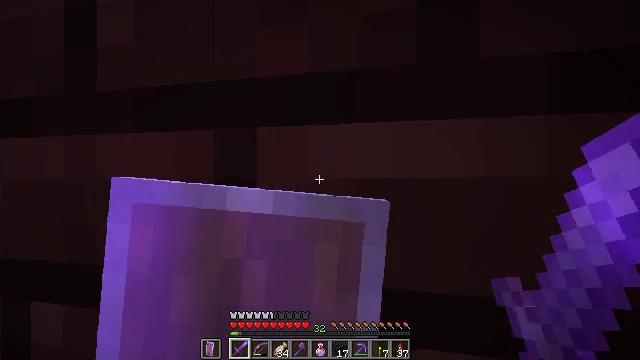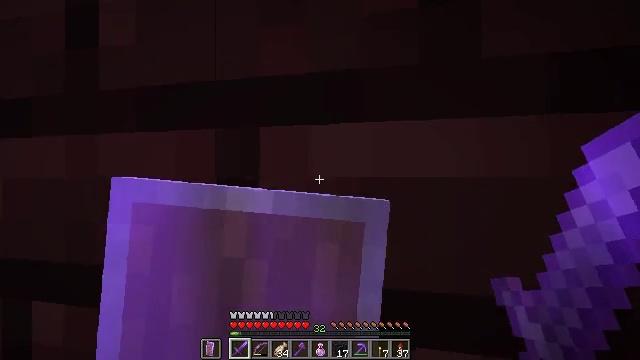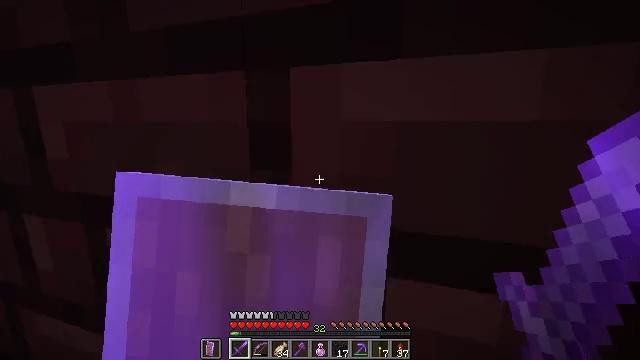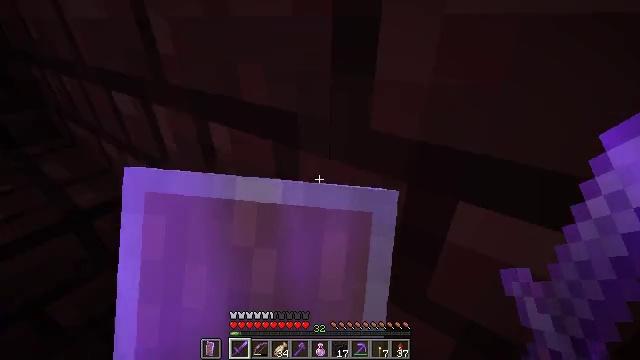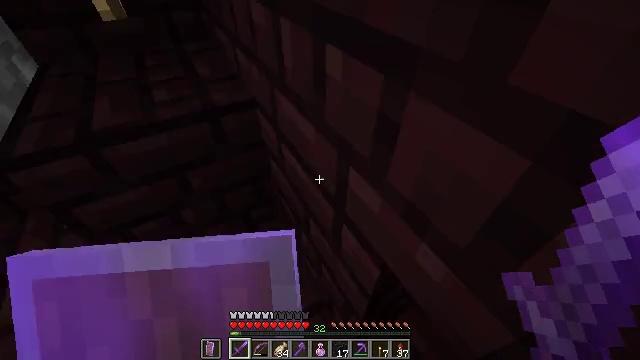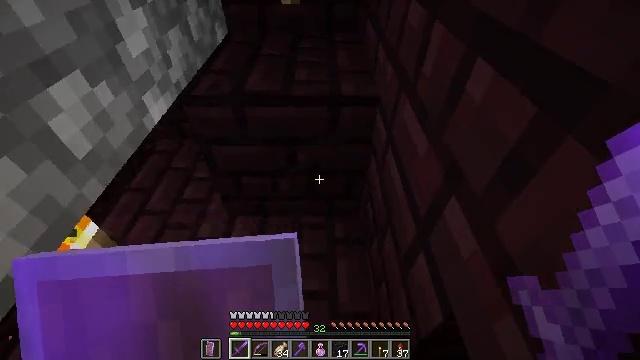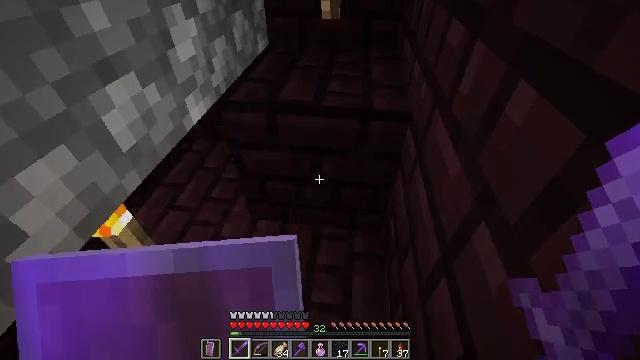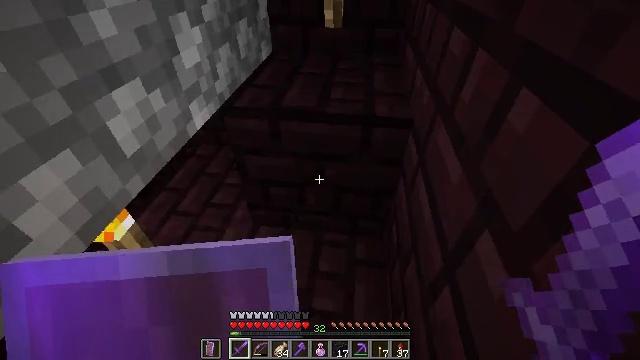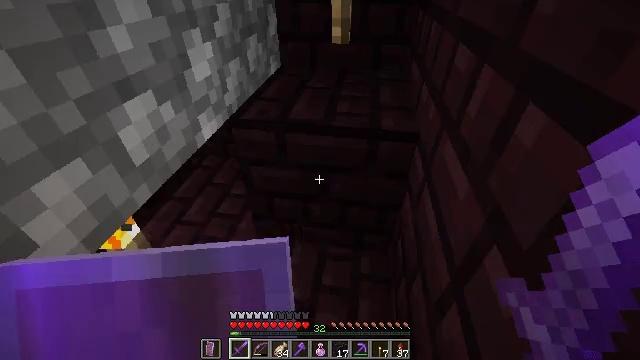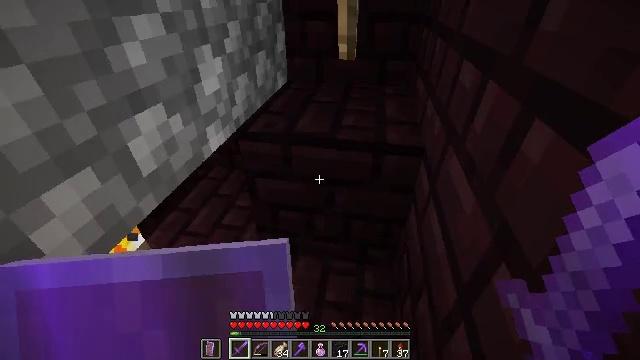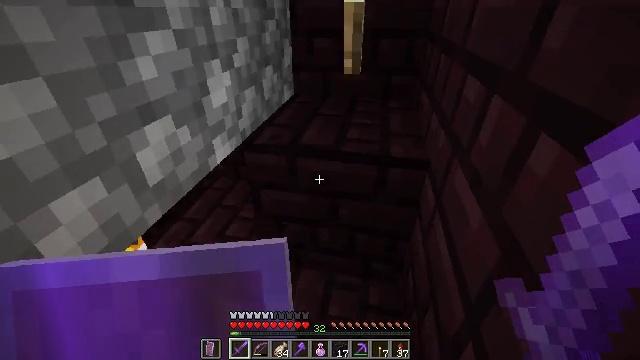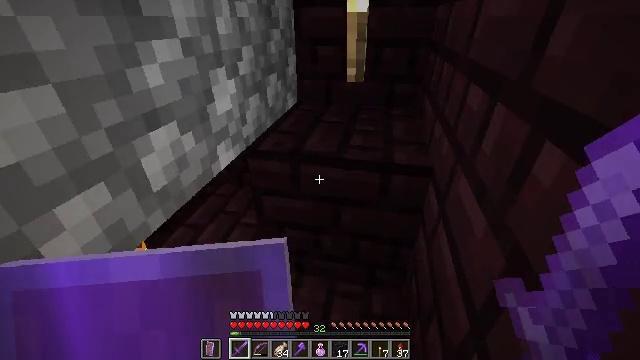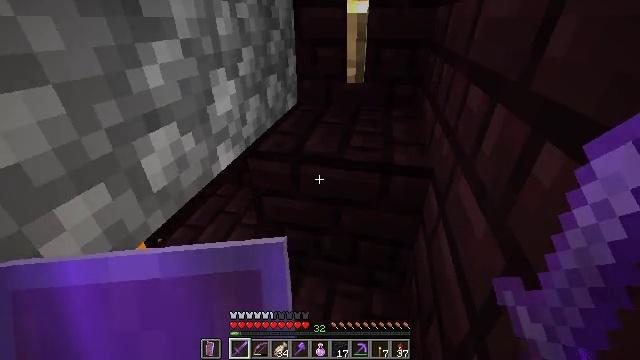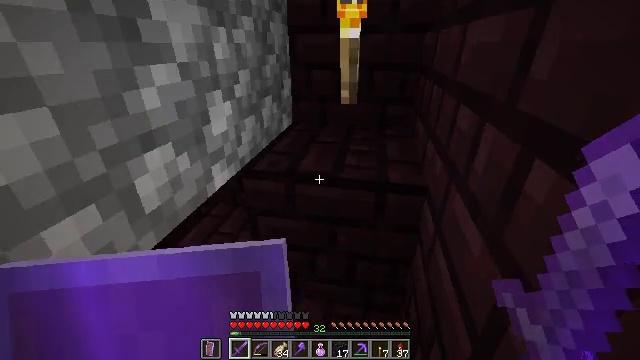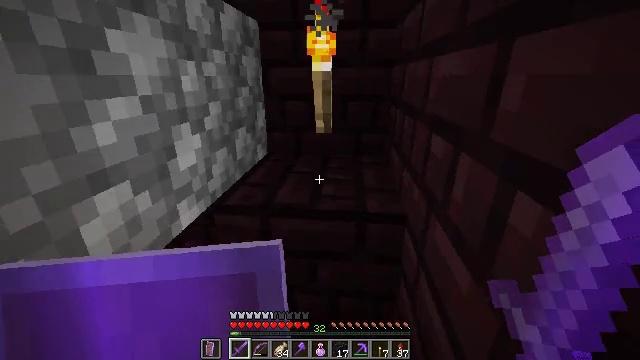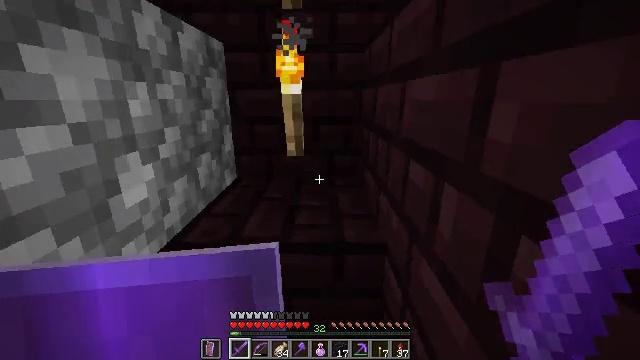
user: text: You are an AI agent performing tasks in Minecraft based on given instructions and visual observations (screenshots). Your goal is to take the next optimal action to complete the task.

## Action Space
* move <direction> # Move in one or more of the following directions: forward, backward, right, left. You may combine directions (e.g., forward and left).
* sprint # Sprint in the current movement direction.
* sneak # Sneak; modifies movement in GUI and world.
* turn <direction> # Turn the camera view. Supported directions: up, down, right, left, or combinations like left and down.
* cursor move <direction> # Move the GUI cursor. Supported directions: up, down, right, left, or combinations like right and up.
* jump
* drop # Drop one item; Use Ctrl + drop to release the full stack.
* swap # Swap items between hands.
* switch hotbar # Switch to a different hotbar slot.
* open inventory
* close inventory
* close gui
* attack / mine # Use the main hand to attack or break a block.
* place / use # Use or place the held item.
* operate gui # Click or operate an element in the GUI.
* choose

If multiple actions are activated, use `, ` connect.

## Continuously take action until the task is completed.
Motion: motion action
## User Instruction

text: Remove the fire source.
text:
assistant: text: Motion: move forward, use / place
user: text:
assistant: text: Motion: turn left and down, use / place
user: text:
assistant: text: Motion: turn left and down, use / place
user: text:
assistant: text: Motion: turn left and down
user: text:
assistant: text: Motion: turn left
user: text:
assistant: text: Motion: turn left and up
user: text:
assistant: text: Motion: turn up
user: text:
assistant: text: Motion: turn left and up
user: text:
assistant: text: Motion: turn left and up
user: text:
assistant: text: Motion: turn left and up
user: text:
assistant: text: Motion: turn up
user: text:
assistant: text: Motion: no_op
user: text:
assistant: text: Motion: turn right and up
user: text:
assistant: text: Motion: move forward, turn right and up
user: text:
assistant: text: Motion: move forward, turn right and up
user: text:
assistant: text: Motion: move forward, turn right and up
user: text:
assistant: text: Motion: move forward
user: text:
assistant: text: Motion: move forward
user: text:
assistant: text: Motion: move forward and move left
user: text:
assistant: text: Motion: move forward and move left, jump
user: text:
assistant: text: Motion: move forward and move left, turn right and up, jump
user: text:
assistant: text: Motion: move forward and move left, turn right and up, jump
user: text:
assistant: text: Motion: move forward and move left, turn right and up, jump
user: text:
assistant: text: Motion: move forward and move left, turn right
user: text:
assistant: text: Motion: move forward and move left, turn right
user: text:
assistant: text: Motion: move forward and move left, turn right
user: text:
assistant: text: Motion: move forward and move left, turn right and down
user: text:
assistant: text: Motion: move forward and move left, turn right
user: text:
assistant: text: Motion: move forward and move left, turn right
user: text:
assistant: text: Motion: move forward, turn right